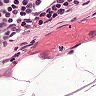
Metastatic tissue present: no